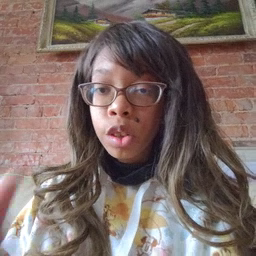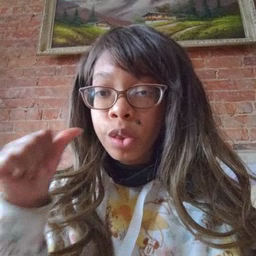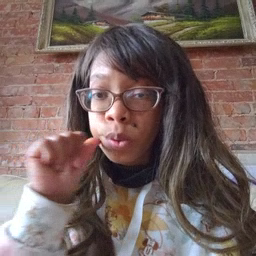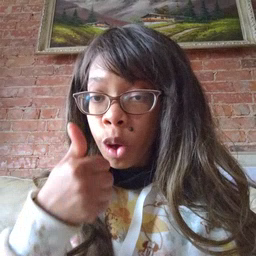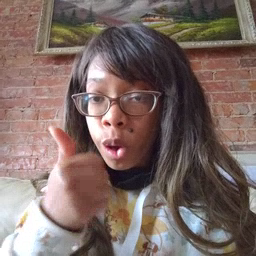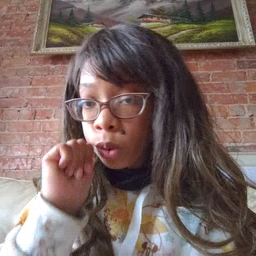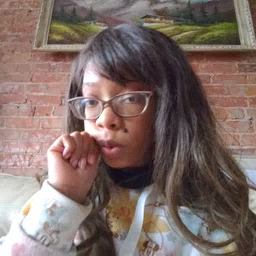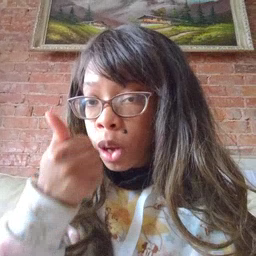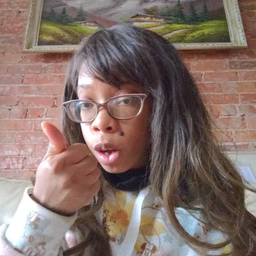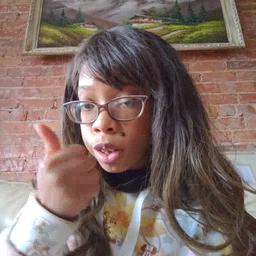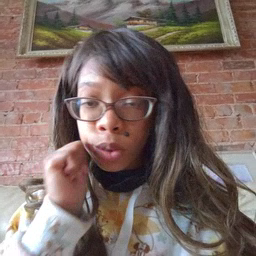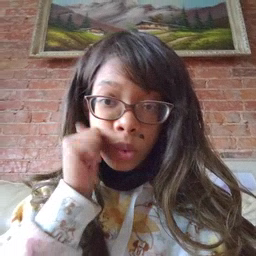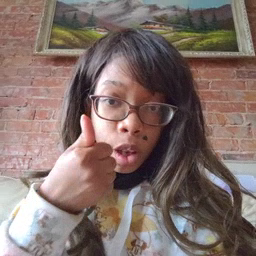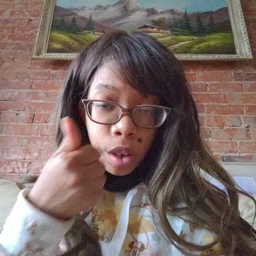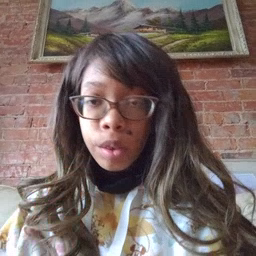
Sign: tomorrow